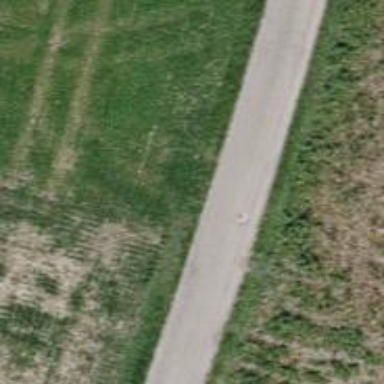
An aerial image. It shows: Asphalt track with grade1 quality.